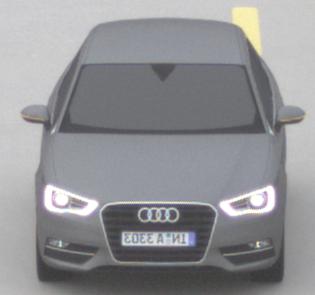
Make: Audi
Model: A3 1.2 TFSI
Detailed model: A3 (8V)
Model produced from: 2013/02
Model produced until: 2014/05
Doors: 3
Color: gray
Road condition: dry road
Daytime: morning or afternoon
Contrast: low contrast